Field crop: maize
Growth stage: 2
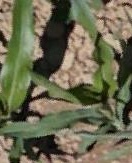
Species: maize